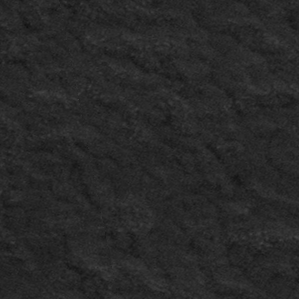
Label: frost